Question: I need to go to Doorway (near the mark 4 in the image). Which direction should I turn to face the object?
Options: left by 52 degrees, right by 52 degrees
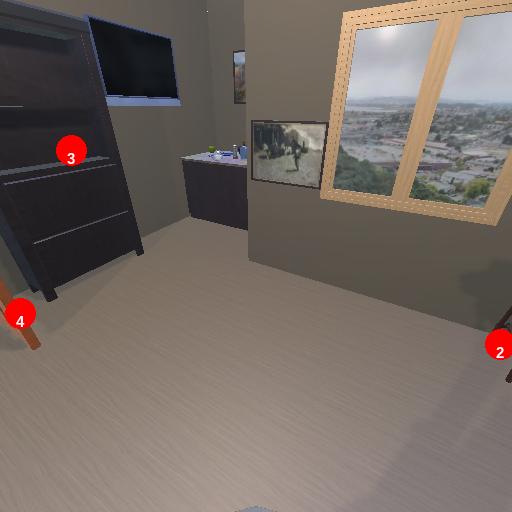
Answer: left by 52 degrees